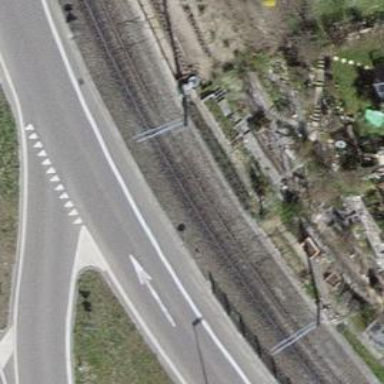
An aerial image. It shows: Narrow-gauge railway with electrified contact line.